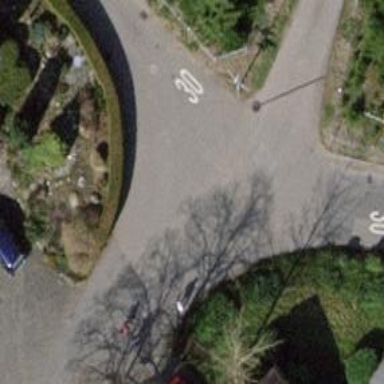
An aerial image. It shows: Asphalt road in residential area.